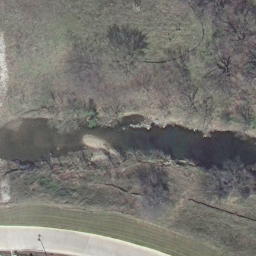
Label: river